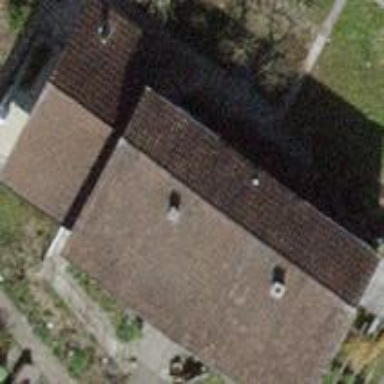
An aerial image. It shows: Semidetached house with gabled roof made of black roof tiles.